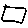
Label: square